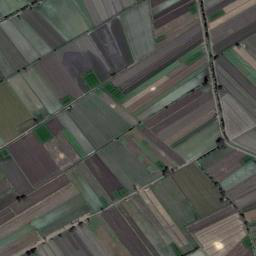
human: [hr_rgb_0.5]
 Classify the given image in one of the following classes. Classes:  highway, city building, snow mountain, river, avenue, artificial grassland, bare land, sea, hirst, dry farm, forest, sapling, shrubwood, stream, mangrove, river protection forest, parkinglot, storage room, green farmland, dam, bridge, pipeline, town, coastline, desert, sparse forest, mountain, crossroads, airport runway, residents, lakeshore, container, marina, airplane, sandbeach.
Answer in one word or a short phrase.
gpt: green farmland